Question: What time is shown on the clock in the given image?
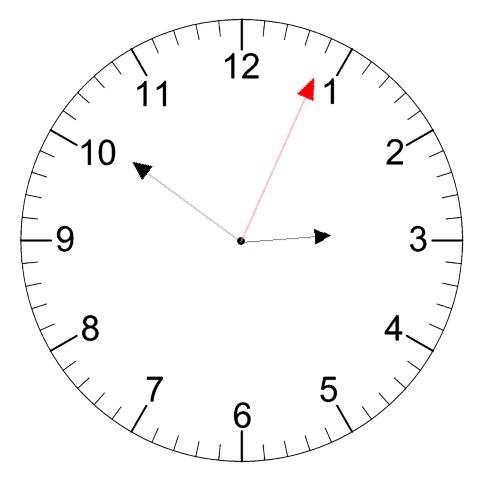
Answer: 02:51:04